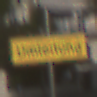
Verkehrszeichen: Umleitungsankuendigung
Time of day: MorningAfternoon
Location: Outdoor (Urban)
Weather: PartlyCloudy
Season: NotSpecified
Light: Natural